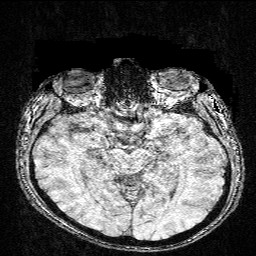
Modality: FLASH
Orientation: coronal
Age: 30
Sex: male